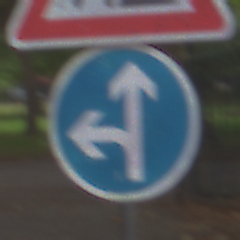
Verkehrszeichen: VorgeschriebeneFahrtrichtungGeradeausOderLinks
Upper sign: Arbeitsstelle
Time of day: MorningAfternoon
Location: Outdoor (Urban)
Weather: Overcast
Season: NotSpecified
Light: Natural